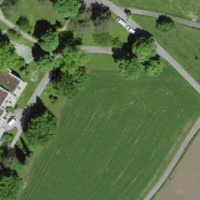
EUNIS habitat code: 25
Species observed at this site:
Roeseliana roeselii